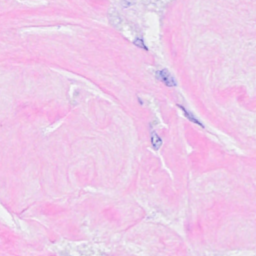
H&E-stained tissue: Breast